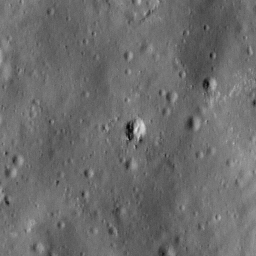
Pit: Rutherfurd 1b
Host crater: Rutherfurd
Host type: impact_melt
Lunar coordinates: latitude -60.779, longitude 348.186